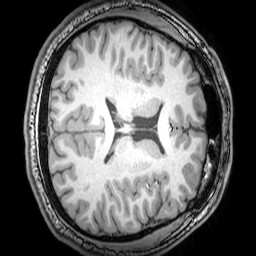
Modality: T1w
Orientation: axial
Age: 20
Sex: male
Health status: healthy
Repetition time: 0.081 s
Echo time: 0.037 s